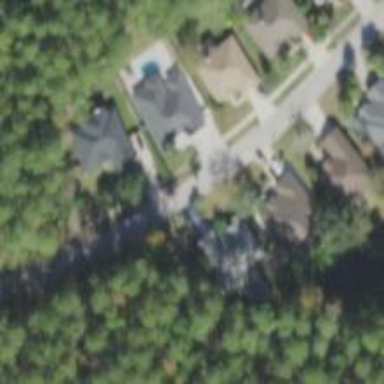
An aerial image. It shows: Residential road with sidewalk on the left.